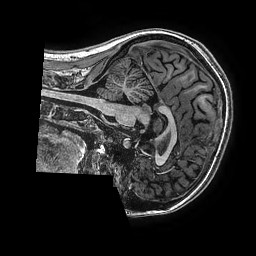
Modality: T1w
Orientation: sagittal
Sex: female
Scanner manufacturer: ge
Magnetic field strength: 3 T
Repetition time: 0.00766 s
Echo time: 0.003476 s